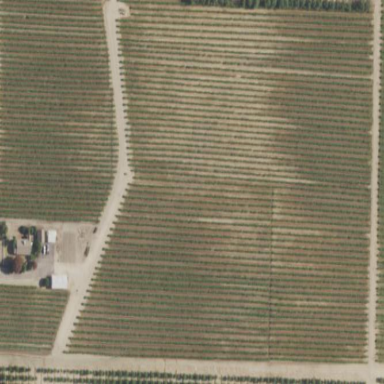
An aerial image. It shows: Vineyard where grapes are grown.